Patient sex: M
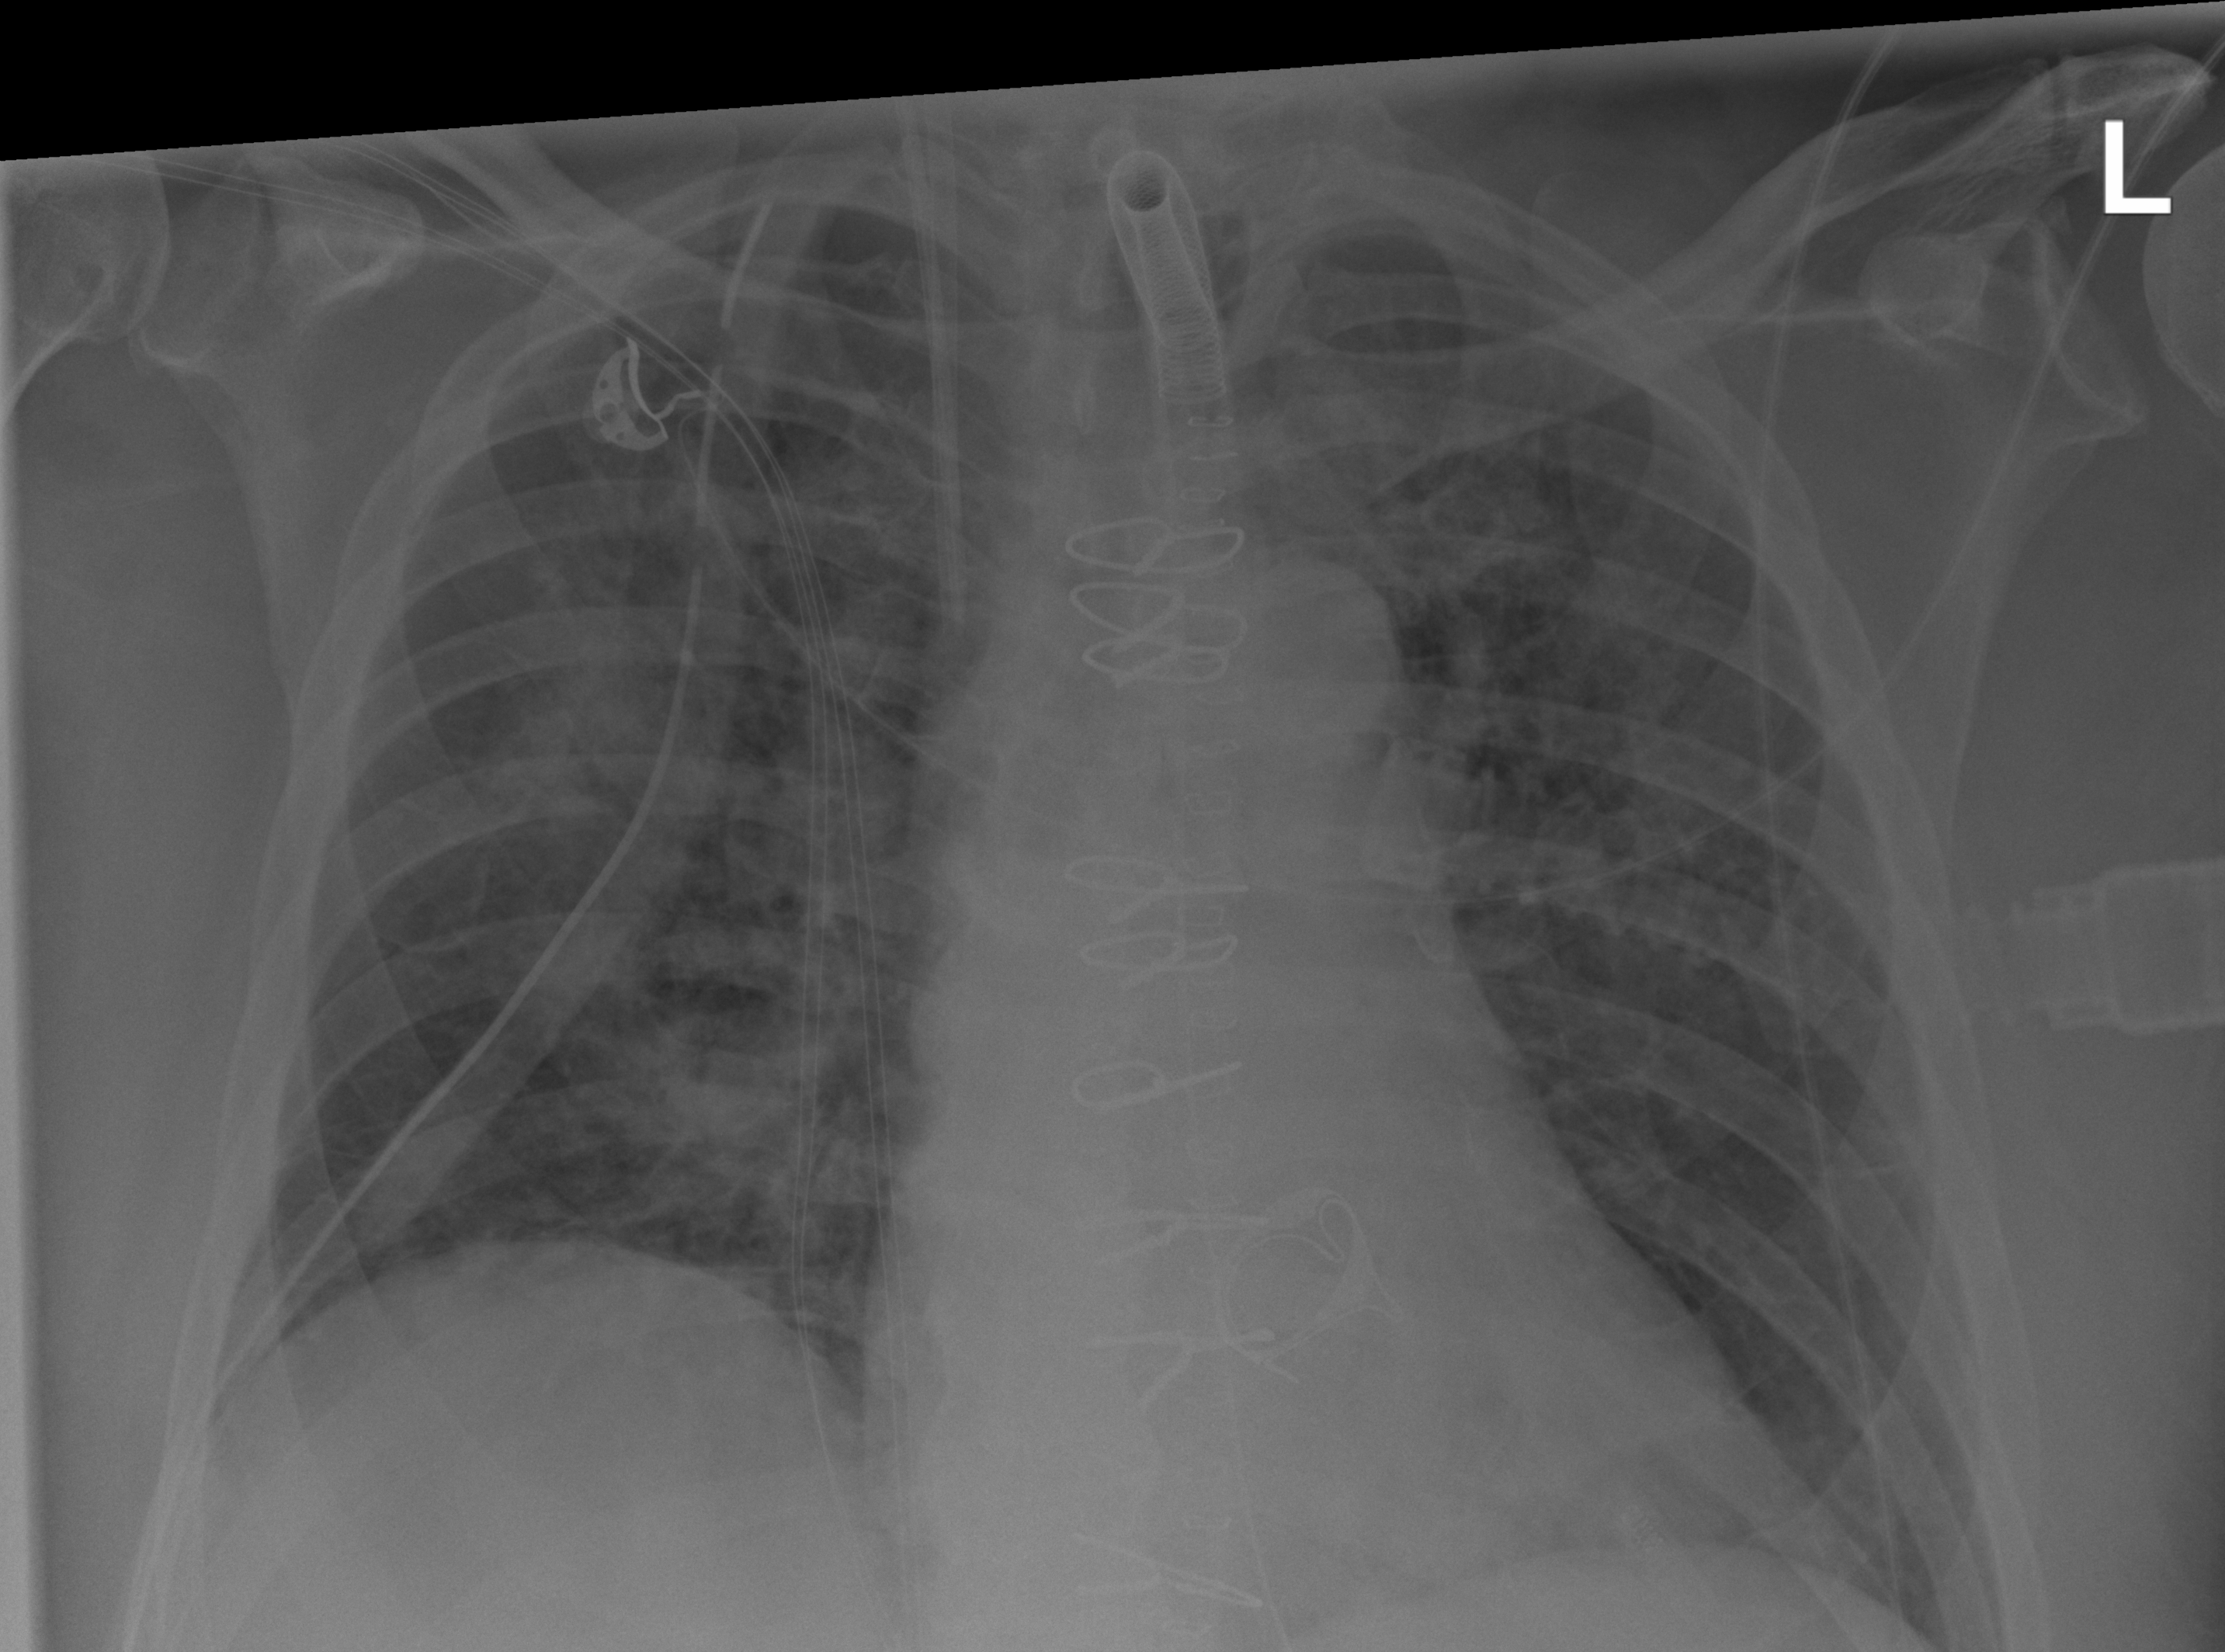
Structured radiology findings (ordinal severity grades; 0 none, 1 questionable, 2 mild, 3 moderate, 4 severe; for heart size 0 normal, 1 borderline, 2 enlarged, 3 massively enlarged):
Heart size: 1
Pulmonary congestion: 2
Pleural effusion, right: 0
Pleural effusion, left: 0
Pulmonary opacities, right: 2
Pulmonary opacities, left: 2
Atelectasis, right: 2
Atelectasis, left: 2